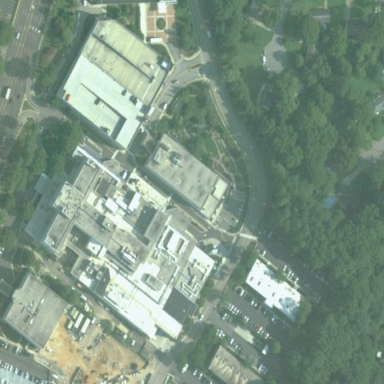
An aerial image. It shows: Hospital providing healthcare services.